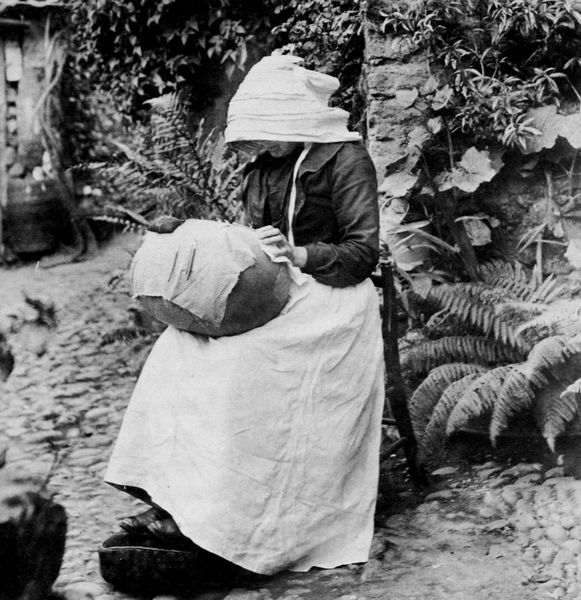
Titel: Otterton, Devon, Stickerin aus Honiton (Mrs. Freeman)
Künstler: Francis Frith
Schlagwörter: baum, blätter, hand, laub, weiß, sitzen, finger, frau, grau, hut, kleid, schwarz, stuhl, haus, tuch, weg, haube, rock, bart, mütze, arm, band, bluse, kleidung, spitze, stein, steine, hände, baumstamm, erde, natur, strauch, büsche, hütte, boden, gewand, sitzend, stickerei, blatt, pflanzen, wald, arbeit, genre, garten, krug, kürbis, kopfbedeckung, schürze, topf, füße, magd, pflaster, süden, schuhe, bäuerin, körbe, mauer, hecke, hof, schemel, bretagne, handarbeit, kopftuch, näherin, farn, palme, konzentriert, sticken, laken, schoß, foto, fotografie, kopfstein, plaster, kiesel, pflastersteine, schwarzweiß, nonne, fass, fußbank, photo, bänder, alte frau, armut, fotographie, vertieft, garn, kapuze, schürtze, stickerin, farne, scharf, kolonien, fokus, walt, fotografier, arbeiterin, regenfass, klöppeln, fusskissen, dreußen, fingerkraut, hintergrund unscharf, kl¨ppeln, klöppelkissen, klöpplerin, ei, frua schürze, hausarbet